二年级 · 度量几何学
一数。

钝角, $ \qquad $锐角。
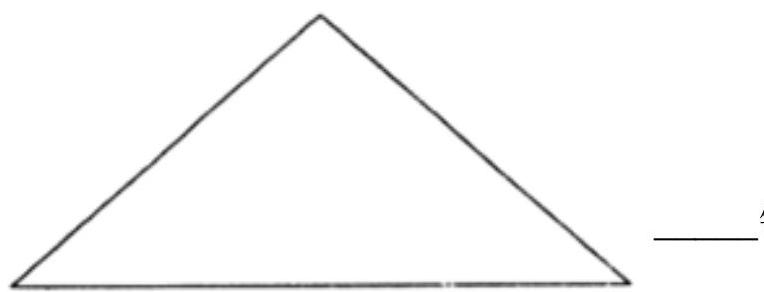
答案: 1 ; 2$